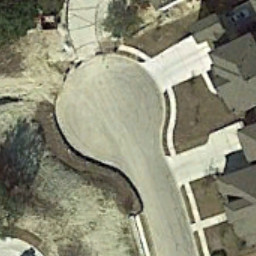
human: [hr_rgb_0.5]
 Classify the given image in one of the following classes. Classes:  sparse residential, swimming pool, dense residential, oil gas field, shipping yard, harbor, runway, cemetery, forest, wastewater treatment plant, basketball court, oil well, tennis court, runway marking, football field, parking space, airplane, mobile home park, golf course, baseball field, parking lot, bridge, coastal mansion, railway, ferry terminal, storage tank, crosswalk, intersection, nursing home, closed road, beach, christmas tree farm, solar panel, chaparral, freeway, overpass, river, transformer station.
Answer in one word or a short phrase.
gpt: closed road